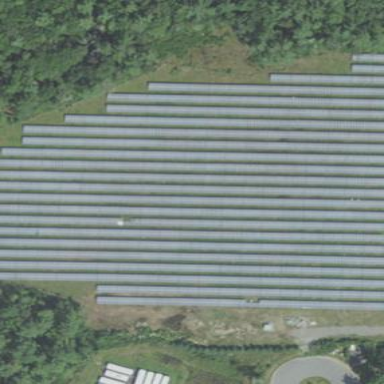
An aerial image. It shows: Solar photovoltaic power plant enclosed by fence. It generates electricity.